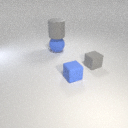
small blue rubber cube to the left of small gray rubber cube